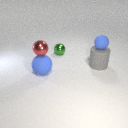
small red metal sphere above large blue rubber sphere